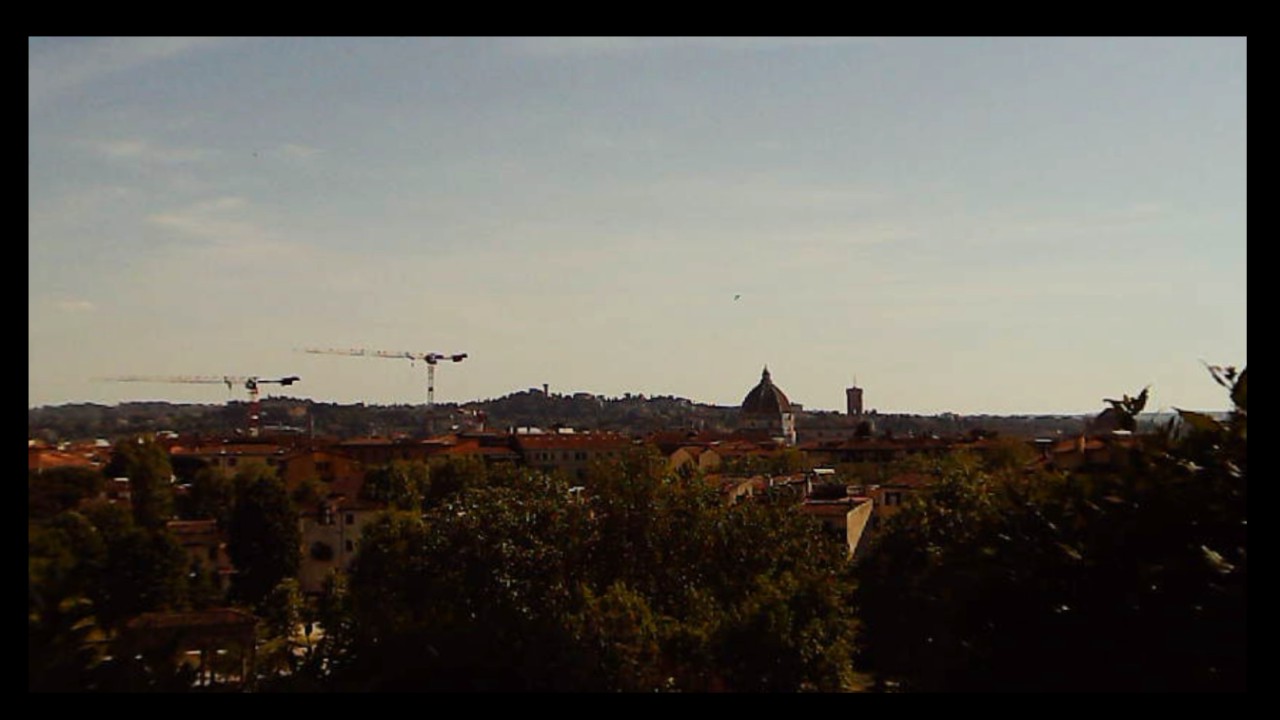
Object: DarwinFPV cineape20